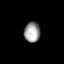
Tissue: prostate
Cell type: T cells
Senescence score: 0.7074
Nuclear area (px): 316
Mean DAPI intensity: 154.766